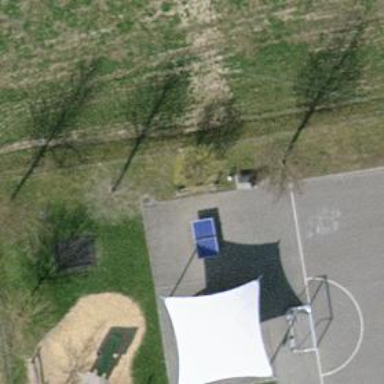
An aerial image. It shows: Pitch for leisure activities.